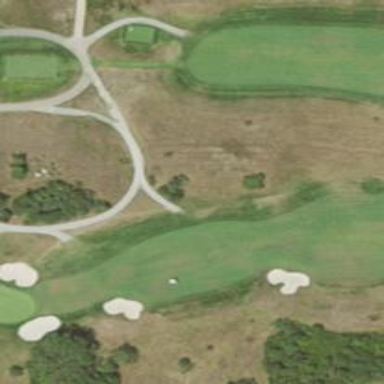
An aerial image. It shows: Path for both roads and golfers.